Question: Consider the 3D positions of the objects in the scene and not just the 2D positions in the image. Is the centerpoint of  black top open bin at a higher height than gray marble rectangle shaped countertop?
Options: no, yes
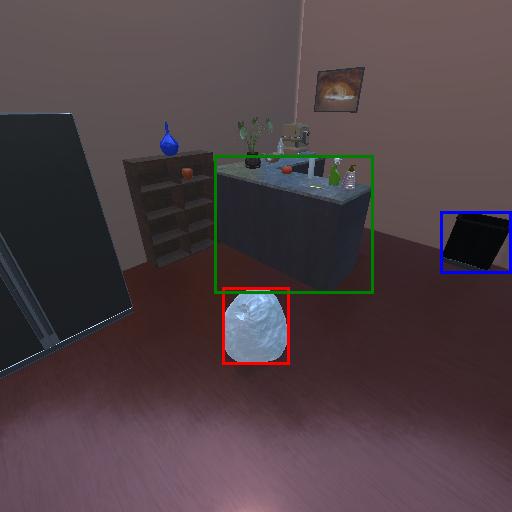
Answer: no